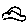
Label: cloud